Question: I'm trying to create a new sheet in an existing excel workbook using apache POI using primefaces and java but have been unsuccessful so far. Can anyone please tell me how it is done?
I am able to do it for single sheet
The below code i have written for creating multiple sheets in one xls file, where i given the condition that it has no of rows greater than 65535 create new sheet and iterate it, but it is showing error
WARNING: Invalid row number (65536) outside allowable range (0..65535)
java.lang.IllegalArgumentException: Invalid row number (65536) outside allowable range (0..65535)
My code is
'''
public void postProcessXLS(Object document) {
HSSFWorkbook wb = (HSSFWorkbook) document;
HSSFSheet sheet = wb.getSheetAt(0);
HSSFFont font = wb.createFont();
font.setFontName(HSSFFont.FONT_ARIAL);
Iterator rowIterator = sheet.rowIterator();
HSSFCellStyle cellStyle = wb.createCellStyle();
cellStyle.setWrapText(false);
cellStyle.setAlignment(HSSFCellStyle.ALIGN_GENERAL);
cellStyle.setFont(font);
System.out.println("Row number:"+sheet.getLastRowNum());
while (rowIterator.hasNext())
{
System.out.println("Row number:"+sheet.getLastRowNum());
//sheet.rowIterator().next().getRowNum();
if(sheet.getLastRowNum() >= 65535)
{
String sheetName = "";
for(int i=0;i<searchResults.size();i++)
{
sheetName = "Document-" + i;
HSSFSheet mySheet = wb.createSheet(sheetName);
HSSFRow hssfRow = (HSSFRow) rowIterator.next();
Iterator iterator = hssfRow.cellIterator();
while (iterator.hasNext())
{
HSSFCell hssfCell = (HSSFCell) iterator.next();
hssfCell.setCellStyle(cellStyle);
}
}
}
}
}
'''
and in my xhtml
'''
<h:commandLink>
<p:graphicImage value="resources/images/excel.png" />
<p:dataExporter type="xls" target="nmeadata"
postProcessor="#{decodeNMEAMessageAction.postProcessNmeaXLS}"
fileName="decoded_all_nmeadata" />
</h:commandLink>
<h:commandLink>
<p:graphicImage value="resources/images/excel.png" />
<p:dataExporter type="xls" target="nmeadata"
postProcessor="#{decodeNMEAMessageAction.postProcessNmeaXLS}"
fileName="decoded_page_nmeadata" pageOnly="true" />
</h:commandLink>
'''

Is it possible to export data to multiple sheets using primefaces.
Other wise please tell me how it can be done using servlets.
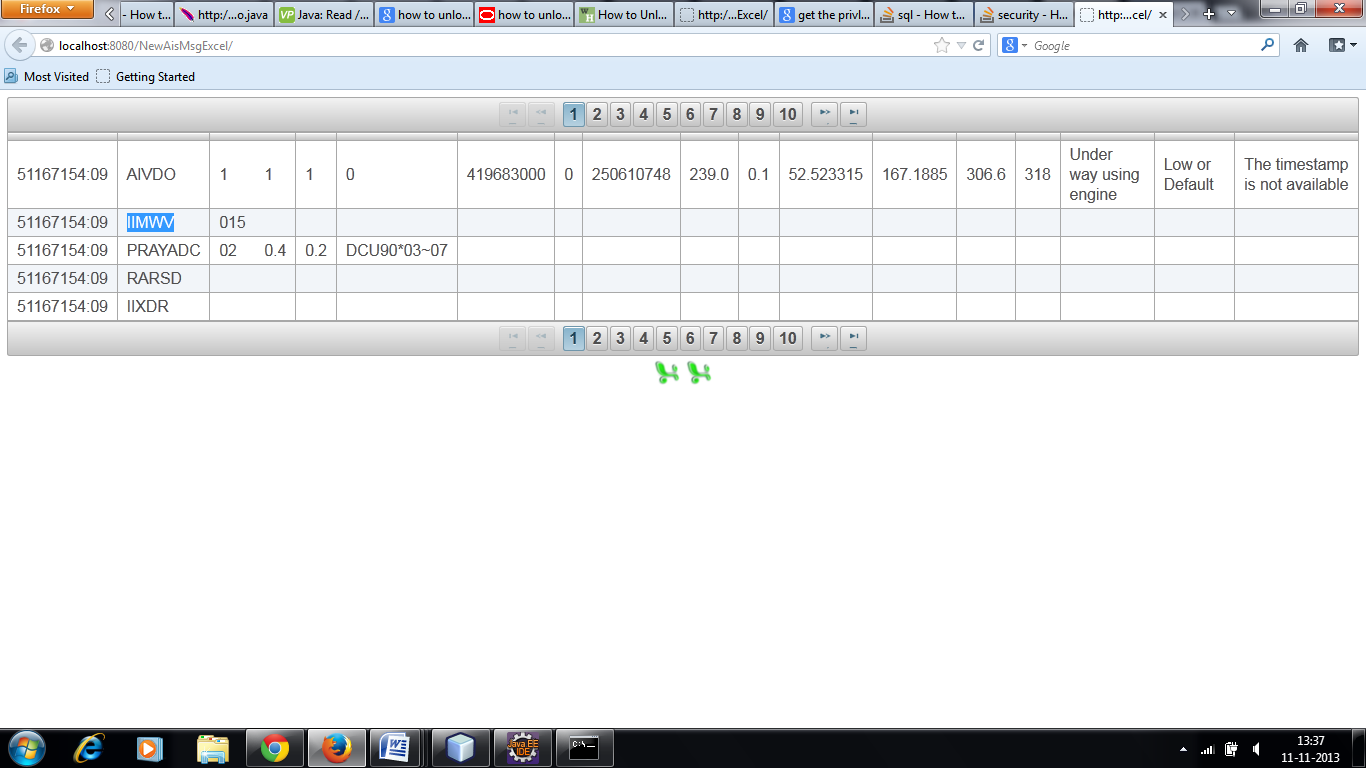
Answer: Instead of
'HSSFSheet sheet = wb.getSheetAt(0);'
'HSSFSheet sheet = wb.createSheet();'
basically what you want is to createSheet -> createRow -> createCell -> serCellValue
The Javadocs are excellent
<URL>